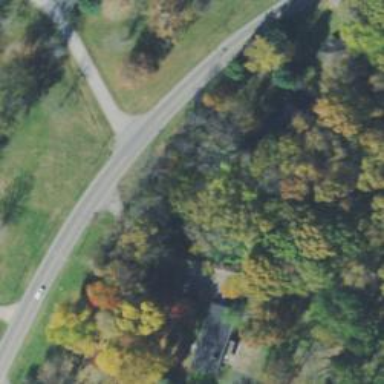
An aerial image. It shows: Driveway.